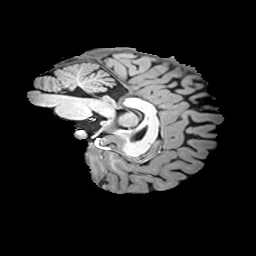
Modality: T1w
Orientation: sagittal
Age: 20
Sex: female
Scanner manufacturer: siemens
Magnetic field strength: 3 T
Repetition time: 2 s
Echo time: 0.0024 s